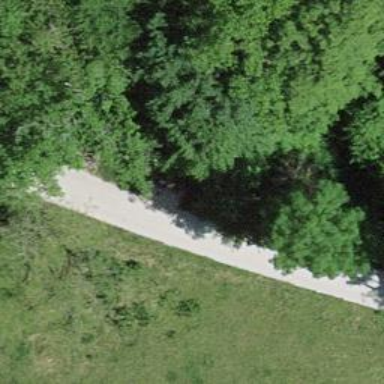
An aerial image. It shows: Bench for seating.